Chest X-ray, AP view. Patient: 54 years old, sex M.
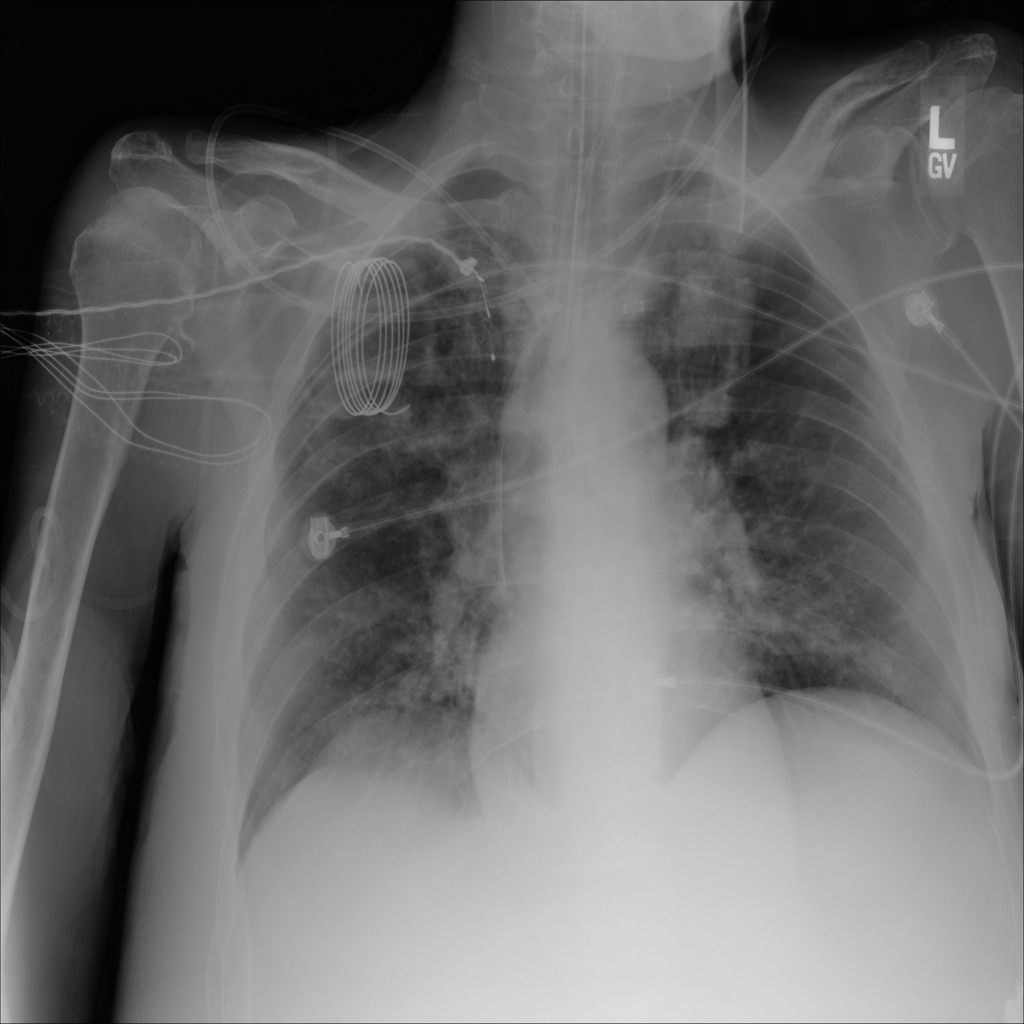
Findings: Infiltration